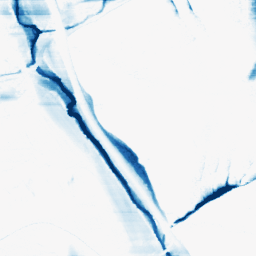
Category: morphological
Decomposition family: morphological_rect
Decomposition parameters: operation: closing
width: 50
height: 3
Upsampling method: sinc_hamming
Upsampling parameters: scale: 8
kernel_size: 16
Upsampling scale: 8